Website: slack
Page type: payment
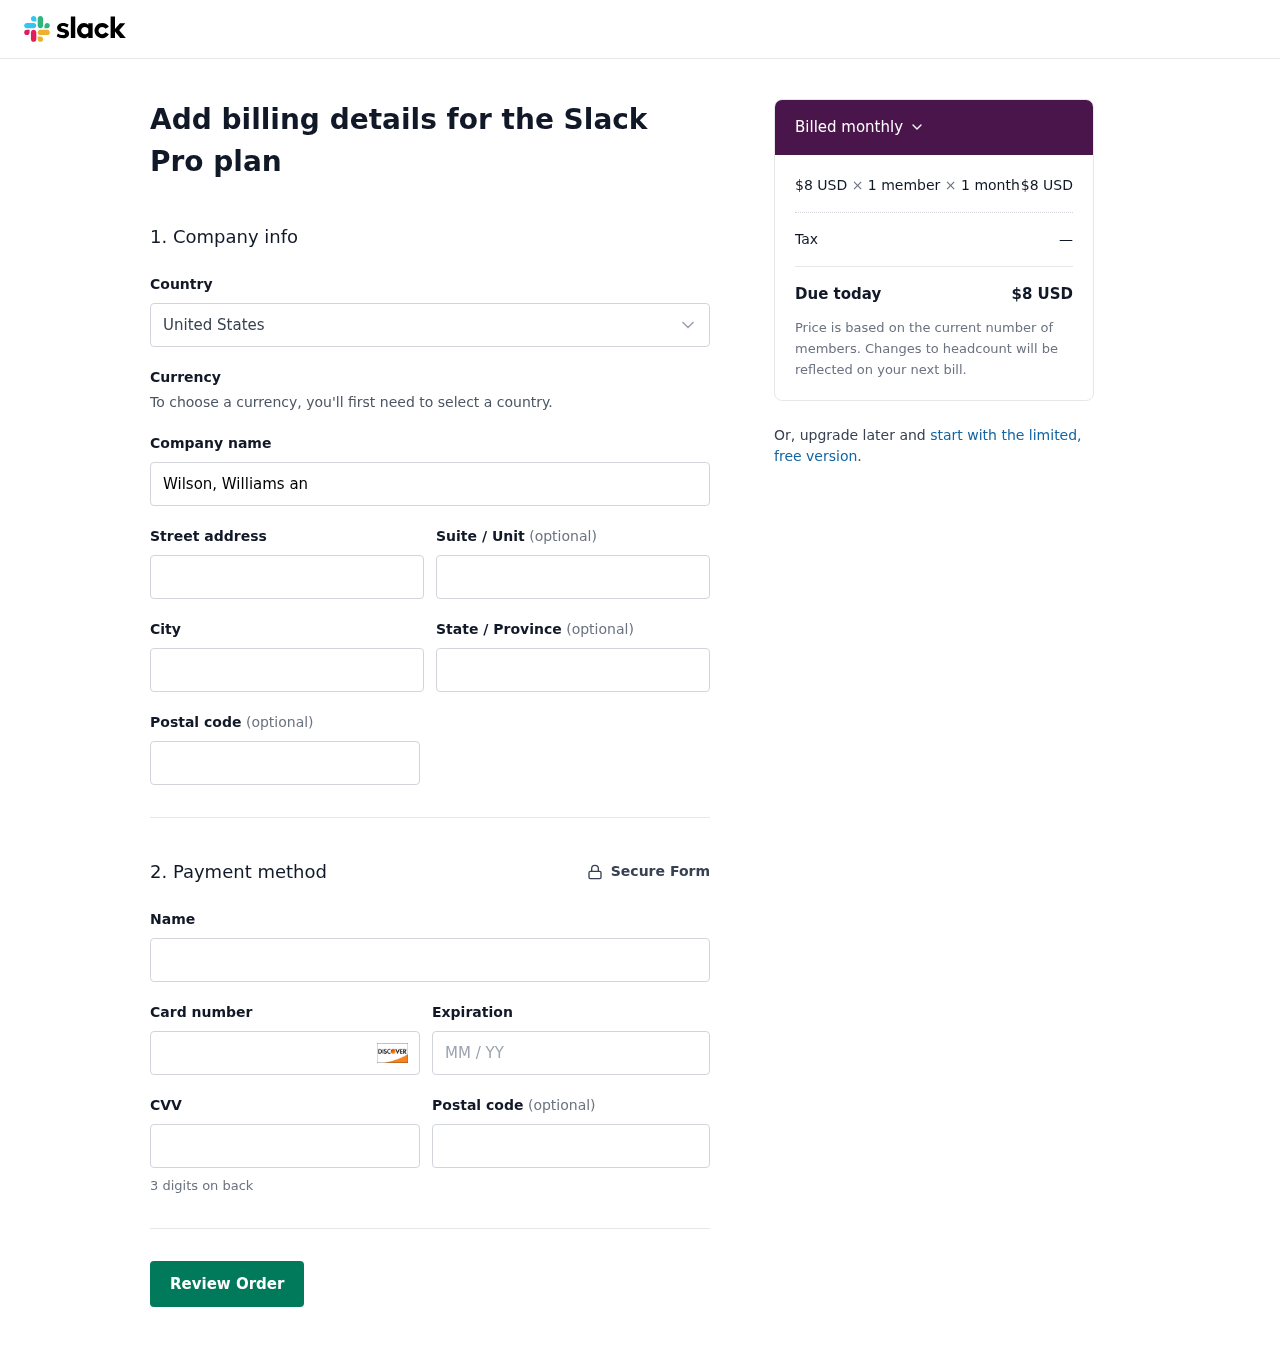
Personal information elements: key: PII_COUNTRY
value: United States
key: PII_COMPANY
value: Wilson, Williams and Ramos
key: PII_STREET
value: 4441 Joseph Green Apt. 483
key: PII_CITY
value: Ericatown
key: PII_STATE
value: Nevada
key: PII_POSTCODE
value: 13789
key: PII_FULLNAME
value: Bryan Weeks
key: PII_CARD_NUMBER
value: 6011 3283 7428 5491
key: PII_CARD_EXPIRY
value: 04/26
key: PII_CARD_CVV
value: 870
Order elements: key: ORDER_PRICE_PER_MEMBER
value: $8 USD
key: ORDER_NUM_MEMBERS
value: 1 member
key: ORDER_NUM_MONTHS
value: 1 month
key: ORDER_SUBTOTAL
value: $8 USD
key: ORDER_TAX
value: —
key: ORDER_TOTAL
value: $8 USD